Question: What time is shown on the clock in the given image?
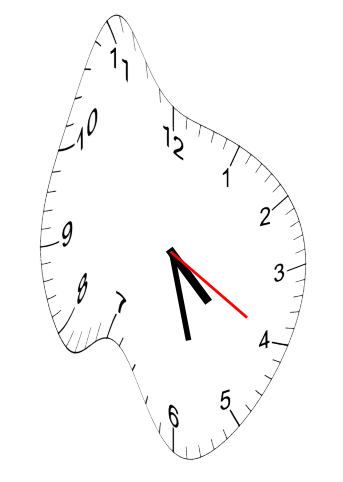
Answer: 04:27:20